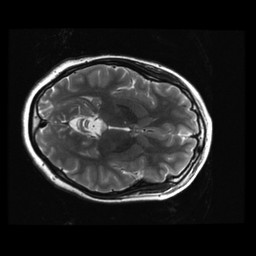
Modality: T2w
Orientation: axial
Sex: female
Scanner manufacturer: ge
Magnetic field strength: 3 T
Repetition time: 5 s
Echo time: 0.09862 s